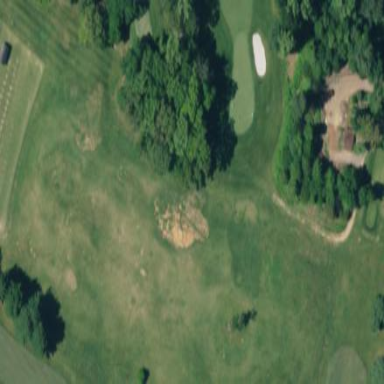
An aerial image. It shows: Driving range for golf with grass surface.